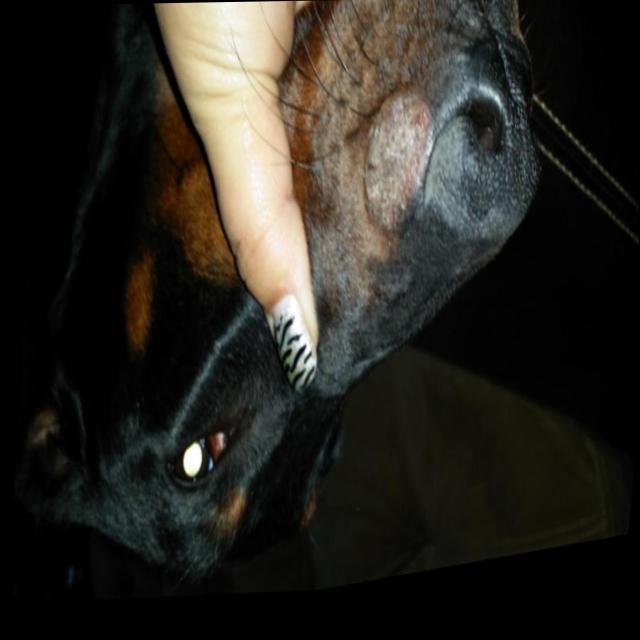
Canine ringworm (Dermatophytosis) — fungal infection caused by Microsporum or Trichophyton. Presents with circular alopecia, scaling, crusting, and broken hairs.